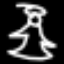
Label: angel